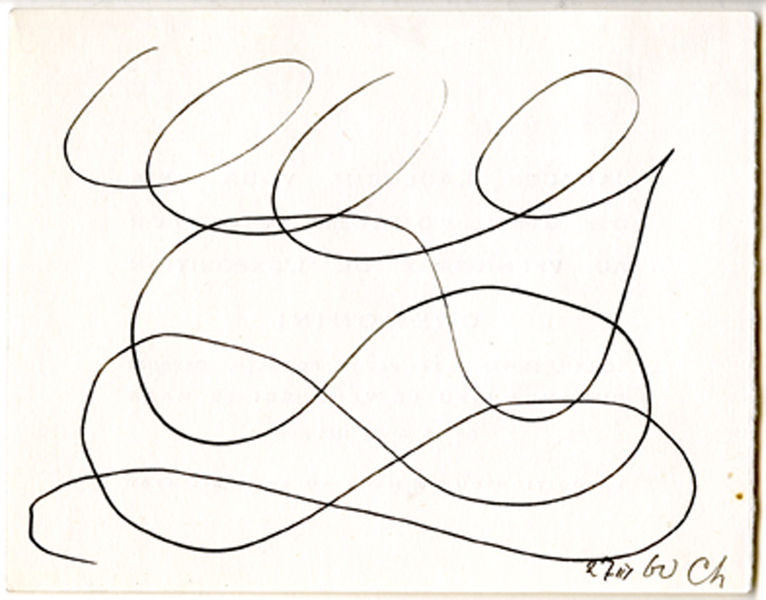
Titel: Untitled Abstract, Untitled Abstract
Künstler: Sergei Sharshun (Charchoune)
Standort: Amherst (Massachusetts, USA)
Institution: Mead Art Museum, Amherst College
Schlagwörter: line, circles, curve, g, scrawl